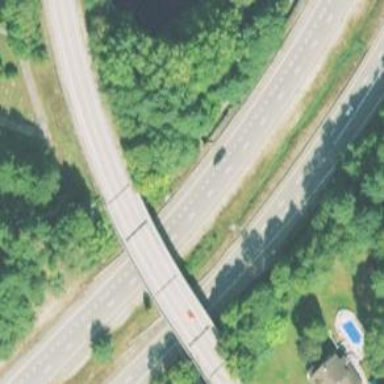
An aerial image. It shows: Motorway junction.